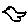
Label: bird